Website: walmart
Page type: account-selection
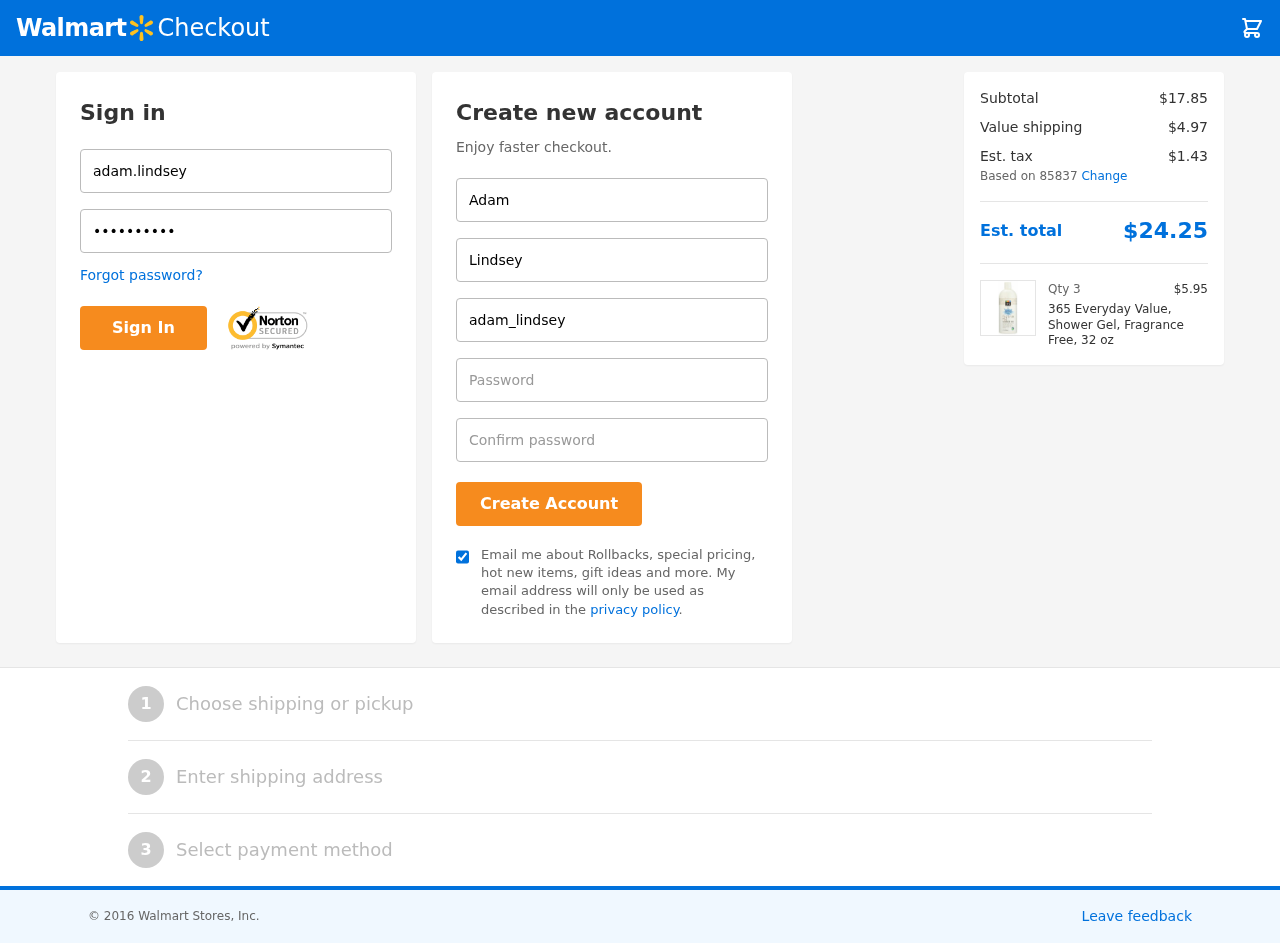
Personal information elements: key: PII_EMAIL
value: adam_lindsey@gmail.com
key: PII_FIRSTNAME
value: Adam
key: PII_LASTNAME
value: Lindsey
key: PII_LOGIN_USERNAME
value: adam.lindsey
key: PII_POSTCODE
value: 85837
Product elements: key: PRODUCT1_NAME
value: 365 Everyday Value, Shower Gel, Fragrance Free, 32 oz
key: PRODUCT1_PRICE
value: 5.95
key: PRODUCT1_QUANTITY
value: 3
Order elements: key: ORDER_SUBTOTAL
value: $17.85
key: ORDER_SHIPPING_COST
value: $4.97
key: ORDER_TAX
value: $1.43
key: ORDER_TOTAL
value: $24.25